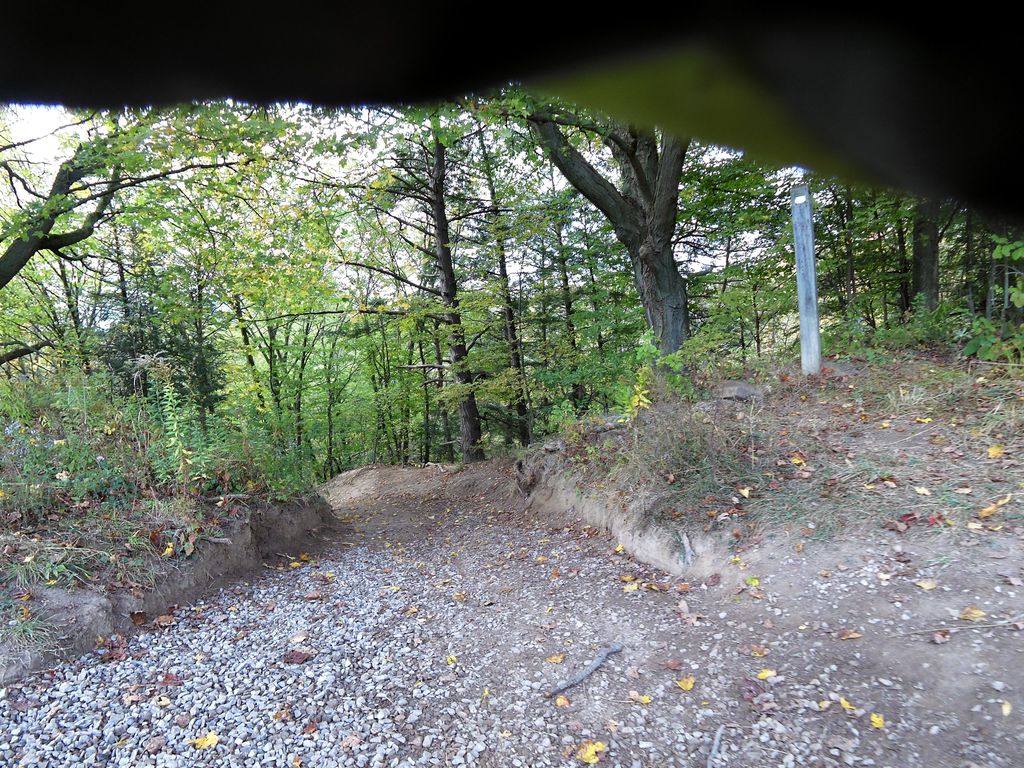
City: hamilton